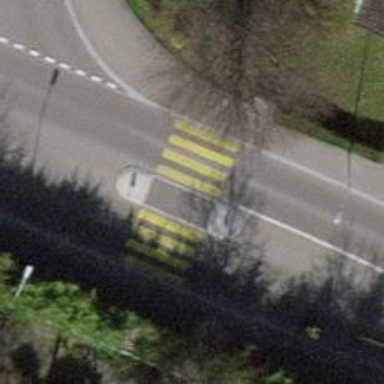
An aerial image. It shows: Zebra crossing with pedestrian island.